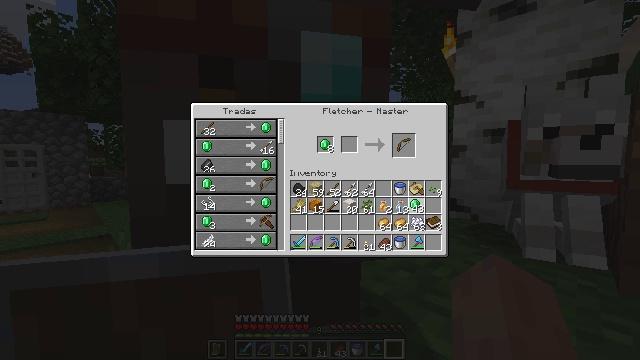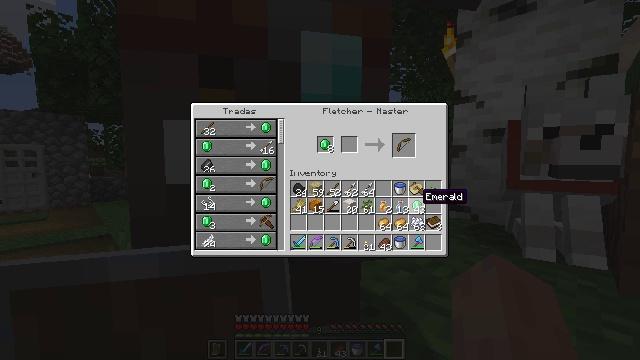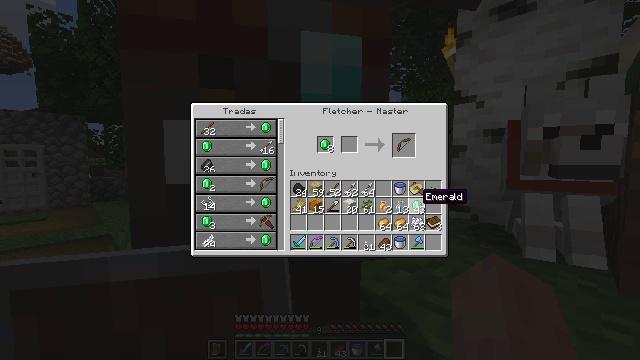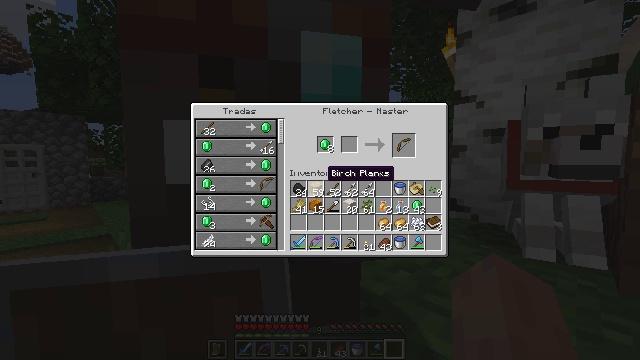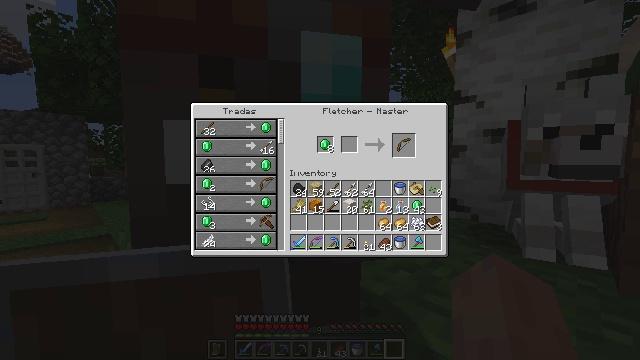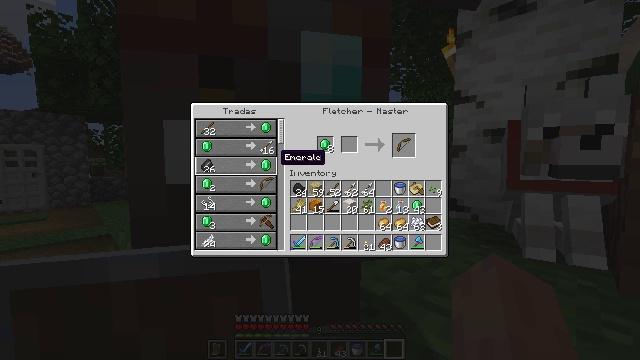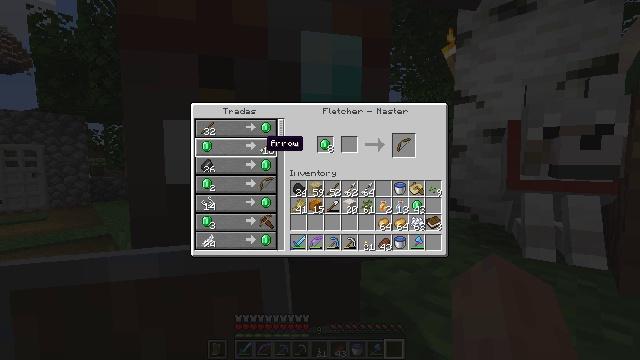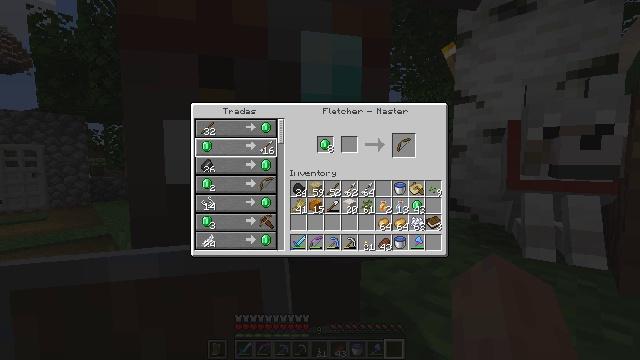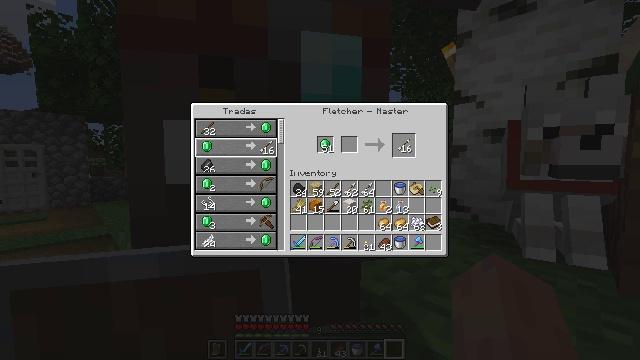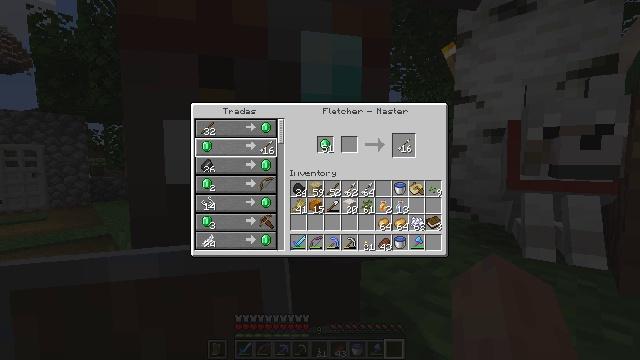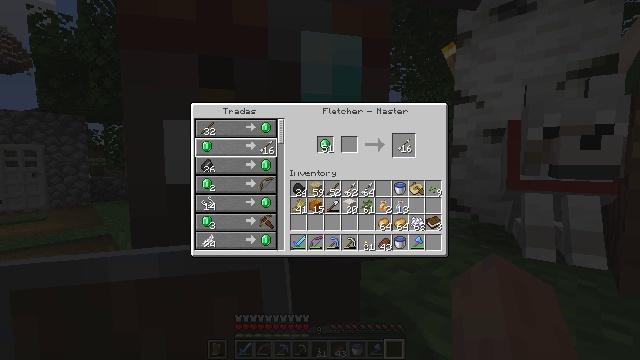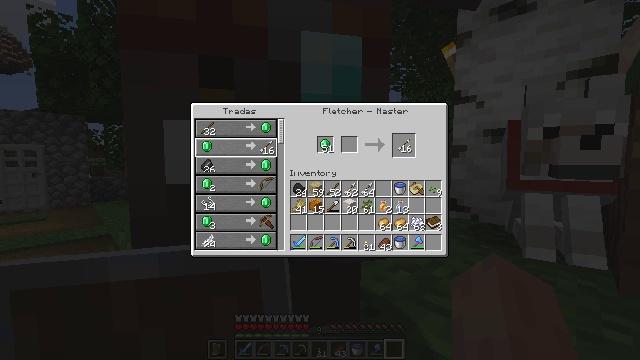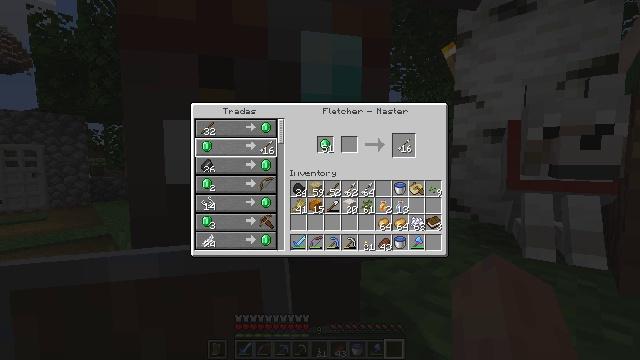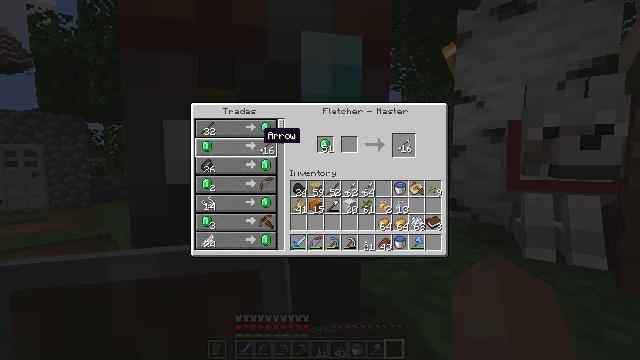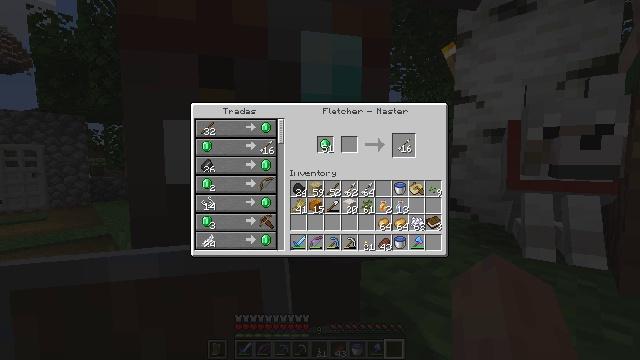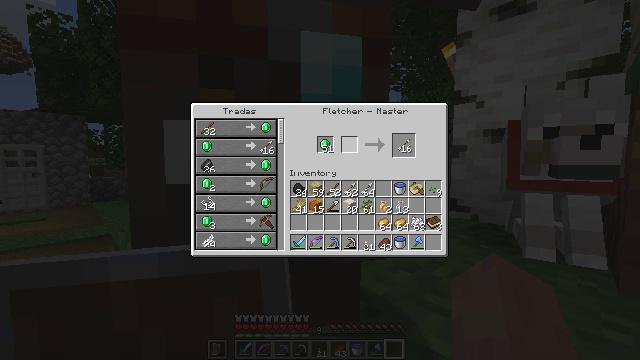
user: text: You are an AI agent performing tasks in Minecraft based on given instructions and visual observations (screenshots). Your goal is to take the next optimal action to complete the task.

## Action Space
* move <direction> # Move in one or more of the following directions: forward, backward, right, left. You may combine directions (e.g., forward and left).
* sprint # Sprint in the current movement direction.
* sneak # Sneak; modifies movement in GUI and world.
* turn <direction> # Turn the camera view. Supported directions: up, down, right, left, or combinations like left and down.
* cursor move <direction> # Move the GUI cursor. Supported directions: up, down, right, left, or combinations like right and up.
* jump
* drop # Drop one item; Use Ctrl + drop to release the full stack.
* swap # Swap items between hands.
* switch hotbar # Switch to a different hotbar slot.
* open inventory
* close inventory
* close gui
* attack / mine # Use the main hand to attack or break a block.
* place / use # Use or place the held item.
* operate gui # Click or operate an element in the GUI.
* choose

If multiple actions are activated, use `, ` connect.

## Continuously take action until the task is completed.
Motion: motion action
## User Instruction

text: Get arrows by crafting with flint, sticks, and feathers.
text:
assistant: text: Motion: no_op
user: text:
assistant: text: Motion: no_op
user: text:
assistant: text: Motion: cursor move left and up
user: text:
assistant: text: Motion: cursor move left and up
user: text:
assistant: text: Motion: cursor move left
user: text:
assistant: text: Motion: cursor move left and up
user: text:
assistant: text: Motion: cursor move left
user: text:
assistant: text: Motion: operate gui
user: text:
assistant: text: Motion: operate gui
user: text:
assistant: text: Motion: no_op
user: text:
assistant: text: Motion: no_op
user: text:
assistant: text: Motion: no_op
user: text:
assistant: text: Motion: cursor move right
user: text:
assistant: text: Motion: cursor move right
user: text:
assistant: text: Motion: cursor move right
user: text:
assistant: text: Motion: cursor move right
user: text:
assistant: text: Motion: no_op
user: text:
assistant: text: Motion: no_op
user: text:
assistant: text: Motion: no_op
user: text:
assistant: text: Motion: no_op
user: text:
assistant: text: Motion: no_op
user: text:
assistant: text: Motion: no_op
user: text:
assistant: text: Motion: no_op
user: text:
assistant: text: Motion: cursor move left
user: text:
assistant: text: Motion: cursor move left
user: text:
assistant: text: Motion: no_op
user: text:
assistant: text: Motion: no_op
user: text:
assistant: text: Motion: no_op
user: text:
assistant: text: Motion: no_op
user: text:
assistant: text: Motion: choose